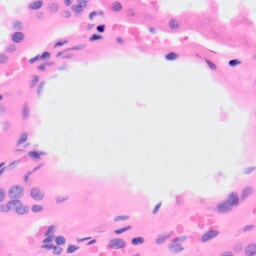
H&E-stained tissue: Kidney